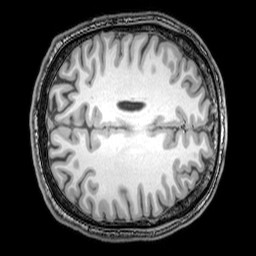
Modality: T1w
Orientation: axial
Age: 22
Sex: male
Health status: healthy
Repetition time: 0.081 s
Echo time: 0.037 s